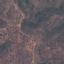
Land use / land cover class: HerbaceousVegetation